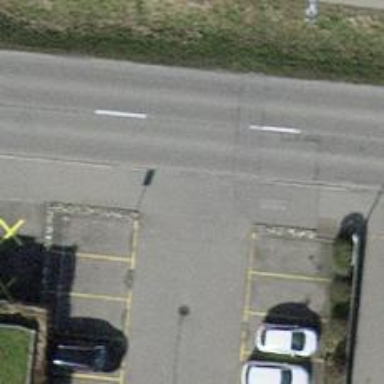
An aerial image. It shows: Parking aisle designated as service road.